Question:
I have a simple loglog curve as above. Is there some function in Matlab which can fit this curve by segmented lines and show the starting and end points of these line segments ? I have checked the curve fitting toolbox in matlab. They seems to do curve fitting by either one line or some functions. I do not want to curve fitting by one line only.
If there is no direct function, any alternative to achieve the same goal is fine with me. My goal is to fit the curve by segmented lines and get locations of the end points of these segments .
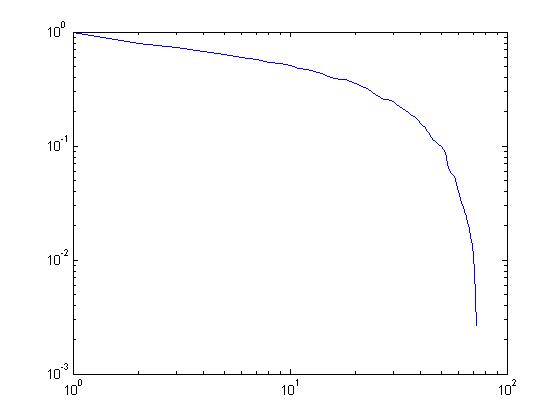
Answer: First of all, your problem is not called curve fitting. Curve fitting is when you have data, and you find the best function that describes it, in some sense. You, on the other hand, want to create a piecewise linear approximation of your function.
I suggest the following strategy:
1. Split manually into sections. The section size should depend on the derivative, large derivative -> small section
2. Sample the function at the nodes between the sections
3. Find a linear interpolation that passes through the points mentioned above.
Here is an example of a code that does that. You can see that the red line (interpolation) is very close to the original function, despite the small amount of sections. This happens due to the adaptive section size.

'''
function fitLogLog()
x = 2:1000;
y = log(log(x));
%# Find section sizes, by using an inverse of the approximation of the derivative
numOfSections = 20;
indexes = round(linspace(1,numel(y),numOfSections));
derivativeApprox = diff(y(indexes));
inverseDerivative = 1./derivativeApprox;
weightOfSection = inverseDerivative/sum(inverseDerivative);
totalRange = max(x(:))-min(x(:));
sectionSize = weightOfSection.* totalRange;
%# The relevant nodes
xNodes = x(1) + [ 0 cumsum(sectionSize)];
yNodes = log(log(xNodes));
figure;plot(x,y);
hold on;
plot (xNodes,yNodes,'r');
scatter (xNodes,yNodes,'r');
legend('log(log(x))','adaptive linear interpolation');
end
'''